Aerial crown-view tile of a tropical tree (Barro Colorado Island, Panama), acquired 20240918:
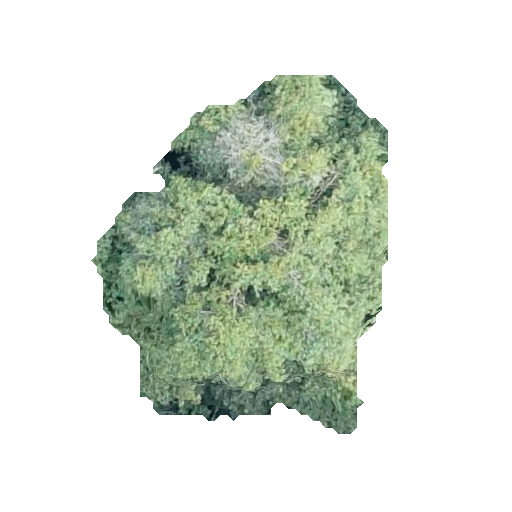
Species: Chrysophyllum cainito
GBIF accepted scientific name: Chrysophyllum cainito
Crown area: 120.262 m²